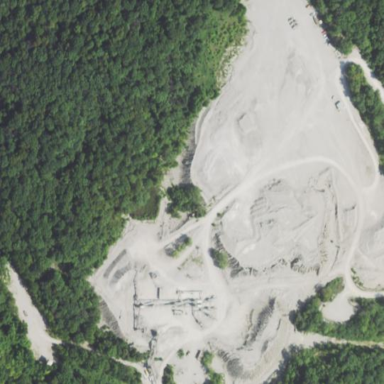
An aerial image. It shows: Quarry area.